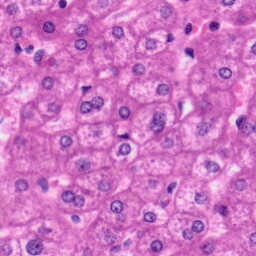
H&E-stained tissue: Liver